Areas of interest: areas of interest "Golf Course"
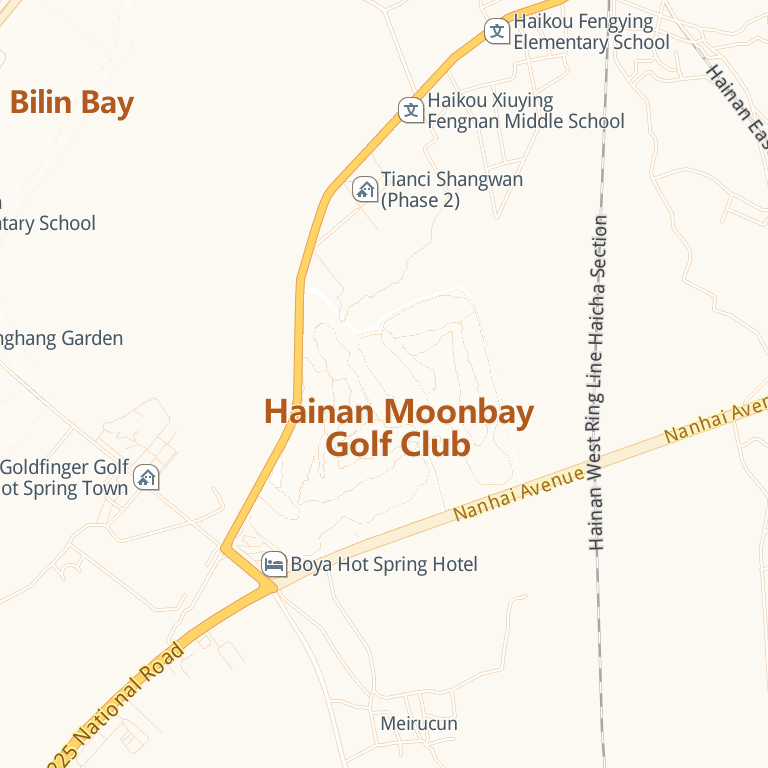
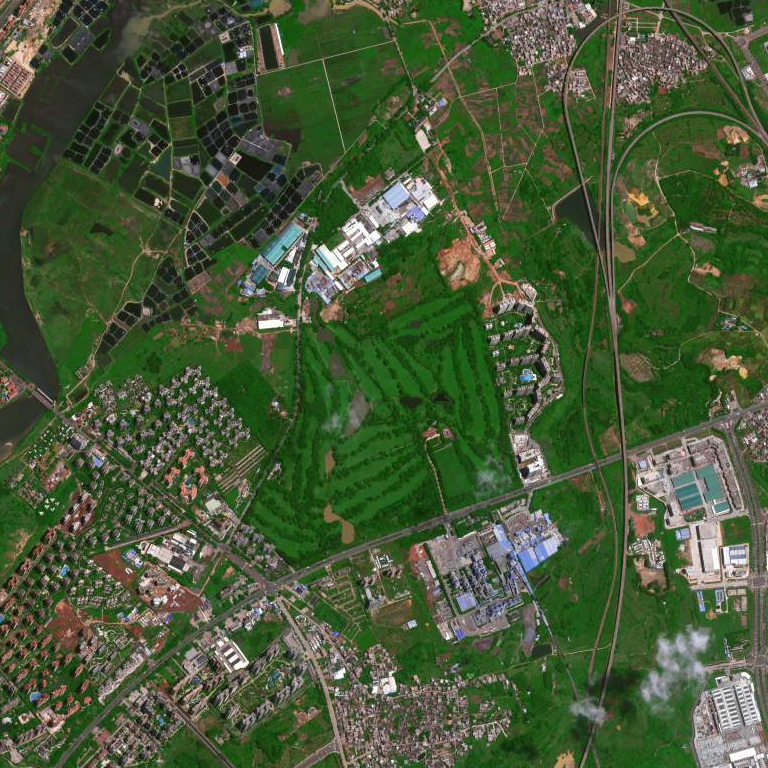